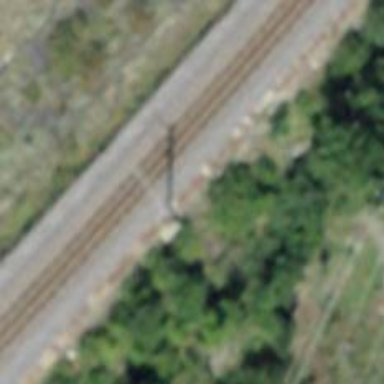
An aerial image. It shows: Narrow-gauge railway with electrified contact line.